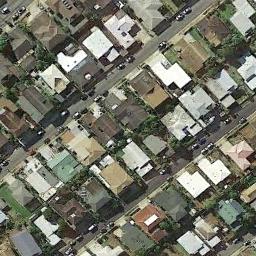
Label: residential